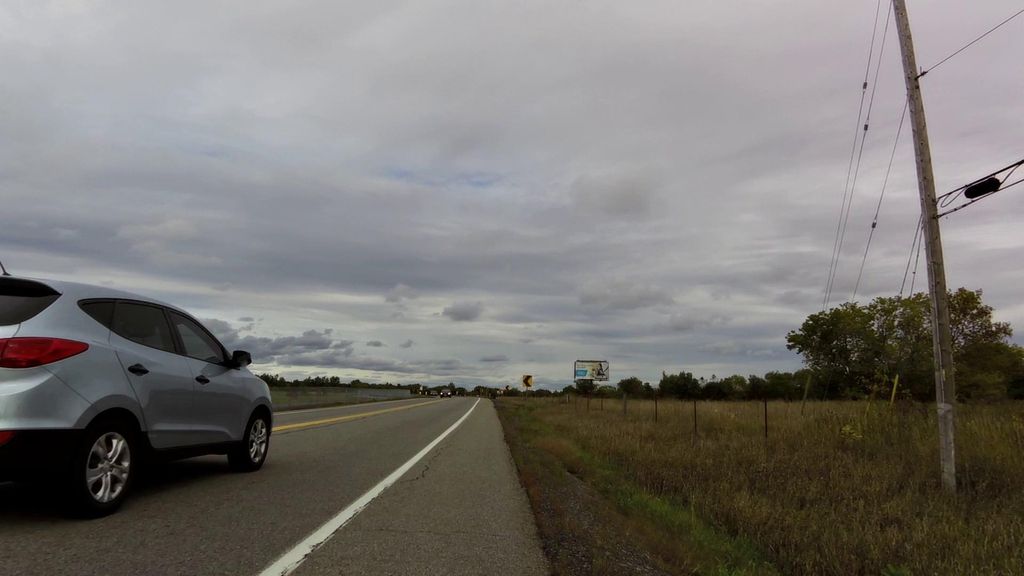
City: ottawa-gatineau